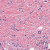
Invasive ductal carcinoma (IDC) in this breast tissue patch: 1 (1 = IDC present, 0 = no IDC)